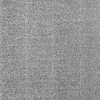
Atmospheric dust classification: dusty